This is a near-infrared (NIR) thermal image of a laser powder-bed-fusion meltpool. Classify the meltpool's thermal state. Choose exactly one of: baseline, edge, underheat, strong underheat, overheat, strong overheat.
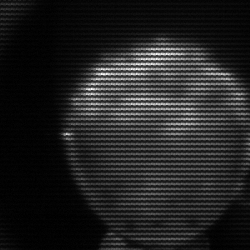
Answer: edge